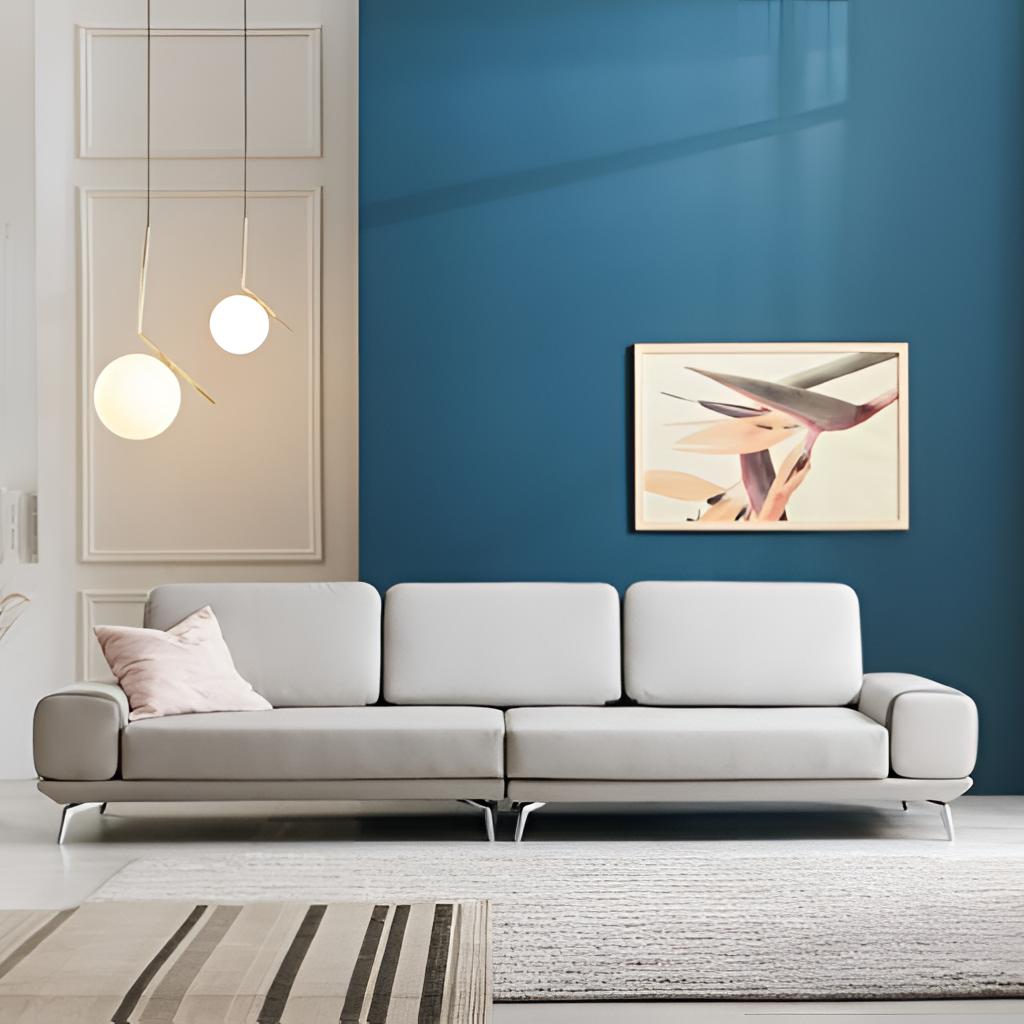
living room, fabric sofa, modern, paint wallpaper, with vertical two tone pattern, beige tile flooring, with large square pattern